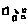
Label: square